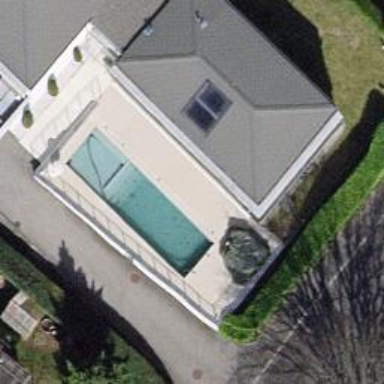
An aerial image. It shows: Swimming pool located in leisure land.